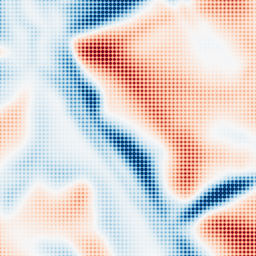
Category: multiscale
Decomposition family: dog
Decomposition parameters: sigma_low: 5
sigma_high: 20
Upsampling method: sinc_blackman
Upsampling parameters: scale: 8
kernel_size: 8
Upsampling scale: 8